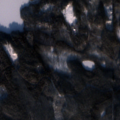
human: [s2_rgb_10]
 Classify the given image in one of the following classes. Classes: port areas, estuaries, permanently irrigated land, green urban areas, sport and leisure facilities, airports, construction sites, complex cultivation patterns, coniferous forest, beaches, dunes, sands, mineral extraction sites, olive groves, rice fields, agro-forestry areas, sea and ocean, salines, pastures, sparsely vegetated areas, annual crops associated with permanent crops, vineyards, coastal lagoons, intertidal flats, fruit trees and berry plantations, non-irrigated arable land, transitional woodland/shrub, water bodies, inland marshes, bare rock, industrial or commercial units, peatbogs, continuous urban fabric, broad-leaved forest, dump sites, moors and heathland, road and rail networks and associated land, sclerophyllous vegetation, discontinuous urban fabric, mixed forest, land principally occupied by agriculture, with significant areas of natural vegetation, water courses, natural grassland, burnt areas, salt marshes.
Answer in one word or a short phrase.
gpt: coniferous forest, mixed forest, water bodies